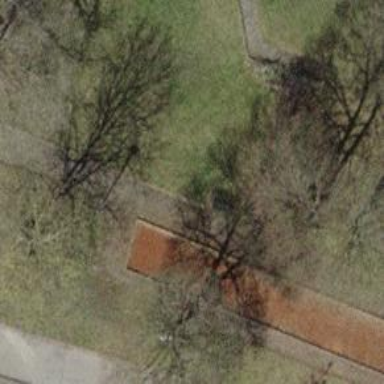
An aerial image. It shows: Bench for seating.